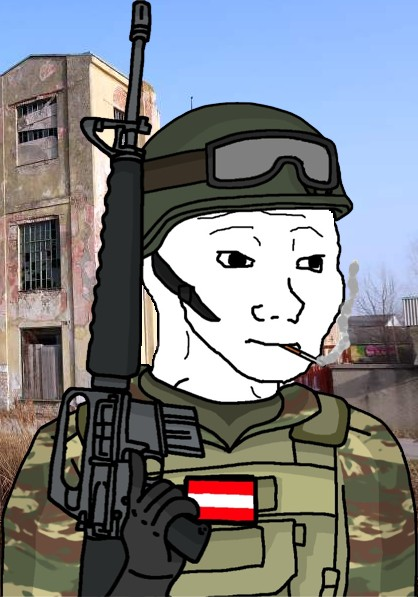
Label: 5_Wojak_with_Background